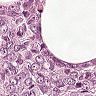
Metastatic tissue present: yes